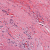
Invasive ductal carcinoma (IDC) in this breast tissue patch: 0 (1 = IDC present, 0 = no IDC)